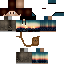
A male human skin with medium skin, wearing brown long hair dressed in a blue hoodie and brown pants, featuring a closed mouth.